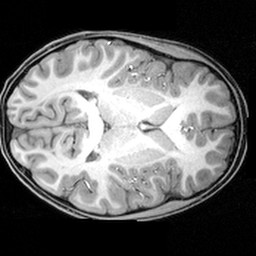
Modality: T1w
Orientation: axial
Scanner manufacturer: siemens
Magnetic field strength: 3 T
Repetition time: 1.9 s
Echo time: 0.00397 s